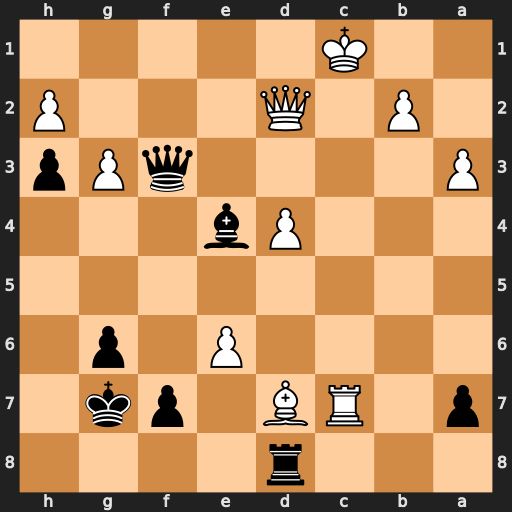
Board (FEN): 3r4/p1RB1pk1/4P1p1/8/3Pb3/P4qPp/1P1Q3P/2K5
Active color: b
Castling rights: -
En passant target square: -
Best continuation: Qh1+ Qd1 Qxh2